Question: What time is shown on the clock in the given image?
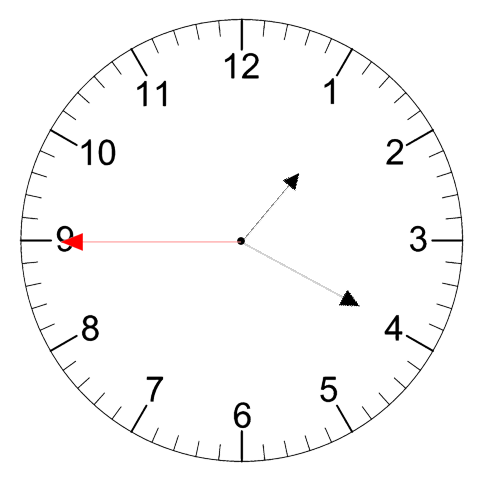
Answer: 01:19:45